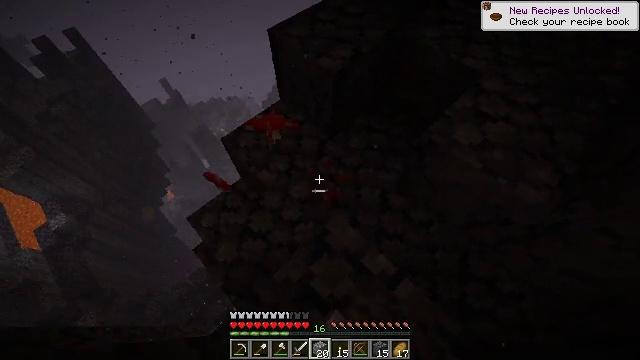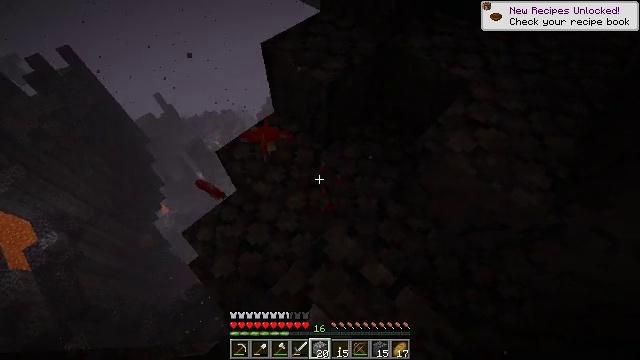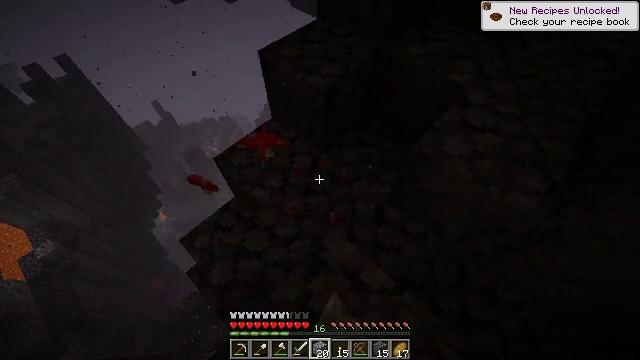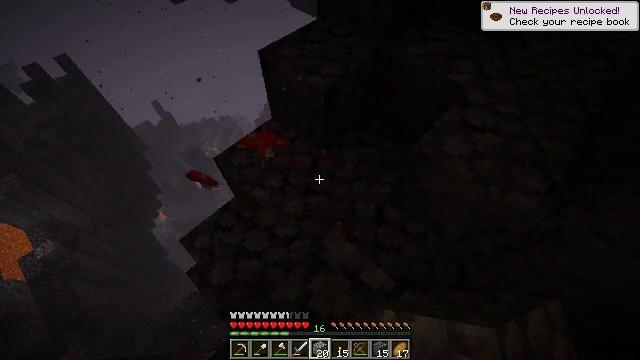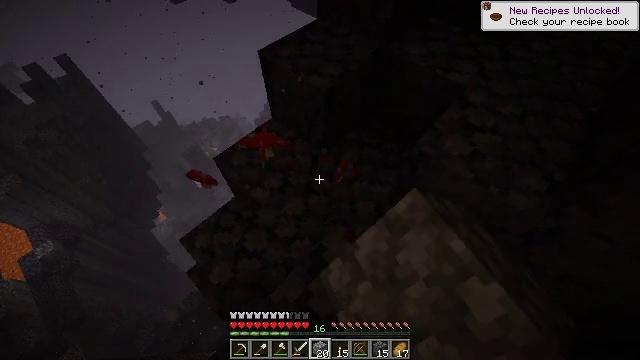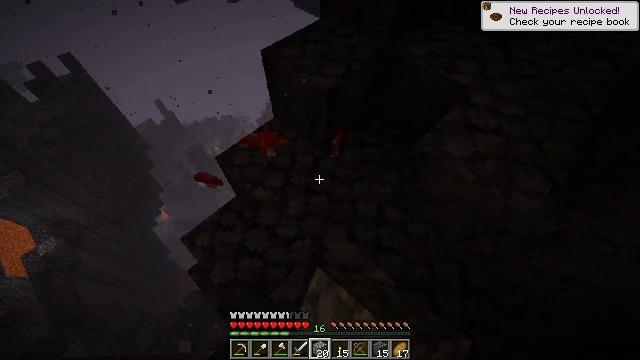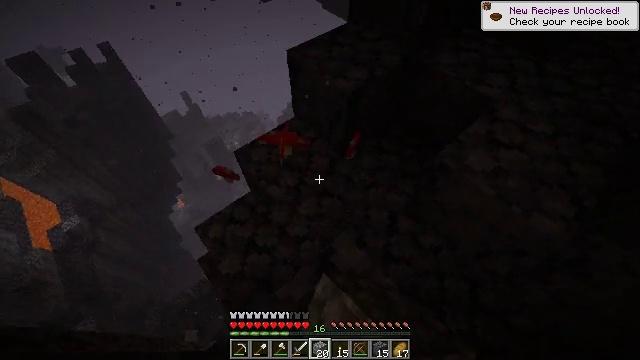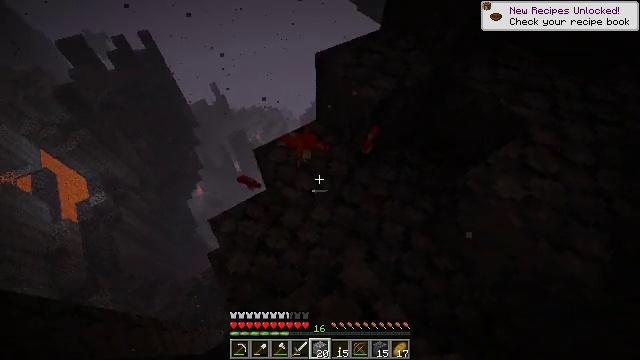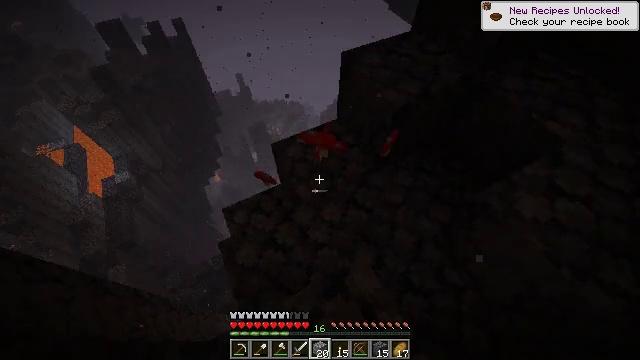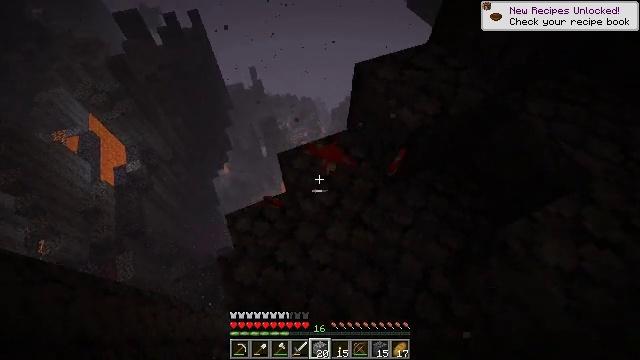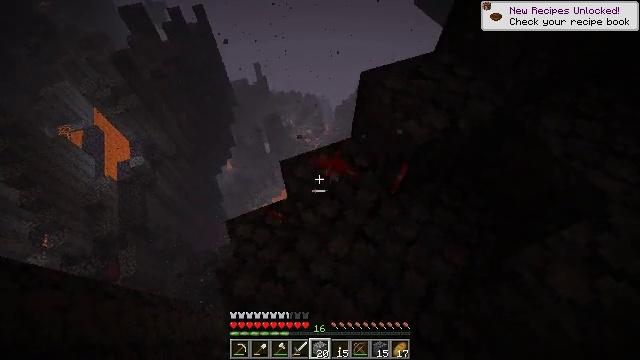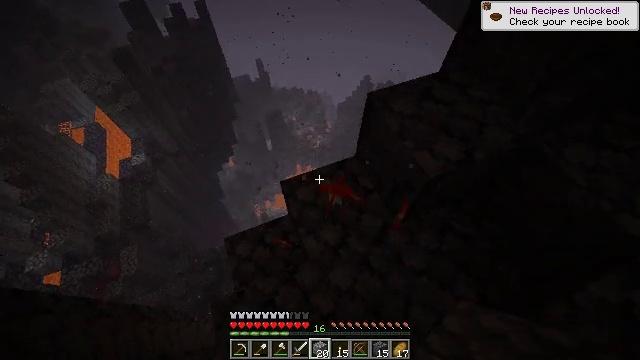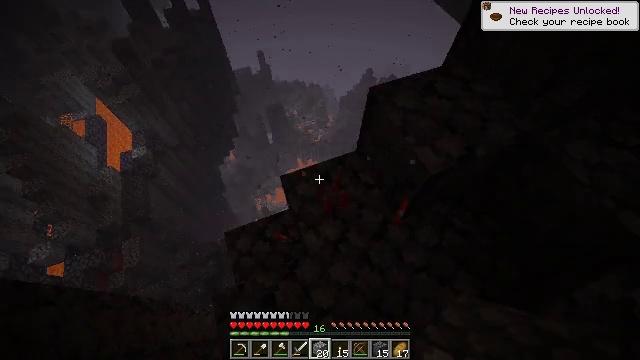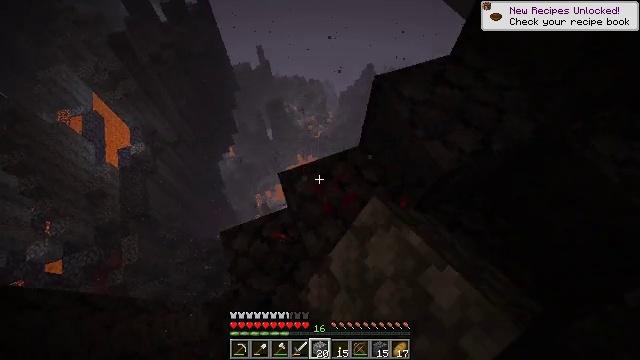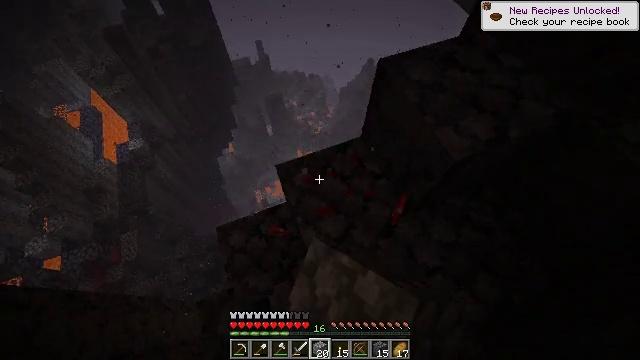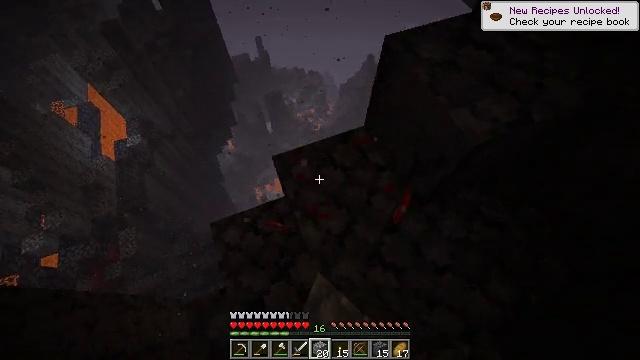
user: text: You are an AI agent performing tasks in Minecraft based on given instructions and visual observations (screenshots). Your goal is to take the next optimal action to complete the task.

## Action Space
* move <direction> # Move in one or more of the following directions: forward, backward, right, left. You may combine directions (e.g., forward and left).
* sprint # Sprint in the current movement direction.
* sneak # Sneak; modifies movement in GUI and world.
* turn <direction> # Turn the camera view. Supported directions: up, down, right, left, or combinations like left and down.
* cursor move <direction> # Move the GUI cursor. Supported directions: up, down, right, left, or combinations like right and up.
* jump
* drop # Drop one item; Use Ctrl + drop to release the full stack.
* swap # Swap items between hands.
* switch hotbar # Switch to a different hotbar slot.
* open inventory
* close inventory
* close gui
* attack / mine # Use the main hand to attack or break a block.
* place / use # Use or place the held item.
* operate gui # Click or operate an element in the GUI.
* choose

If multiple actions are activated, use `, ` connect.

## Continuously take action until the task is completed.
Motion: motion action
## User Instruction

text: Mine the red mushroom for crafting or food.
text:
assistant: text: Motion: turn right and up, attack / mine
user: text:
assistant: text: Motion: turn up, attack / mine
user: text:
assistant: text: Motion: attack / mine
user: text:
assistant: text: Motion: attack / mine
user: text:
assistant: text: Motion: attack / mine
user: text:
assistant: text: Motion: turn left, attack / mine
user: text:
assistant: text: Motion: move forward, turn left
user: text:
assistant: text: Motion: move forward, turn left
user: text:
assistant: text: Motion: move forward, turn left
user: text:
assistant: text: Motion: move forward, turn left
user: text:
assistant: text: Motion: move forward
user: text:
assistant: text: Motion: turn down, attack / mine
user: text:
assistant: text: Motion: turn down, attack / mine
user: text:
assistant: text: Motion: attack / mine
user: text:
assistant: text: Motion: attack / mine
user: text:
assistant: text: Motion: no_op
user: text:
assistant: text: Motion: no_op